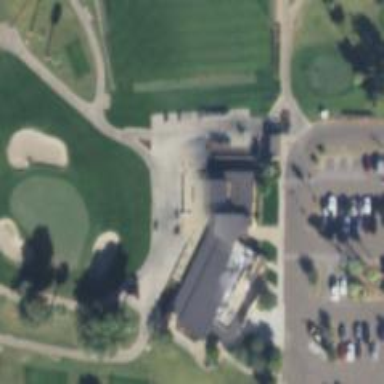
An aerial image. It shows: Golf-related image.